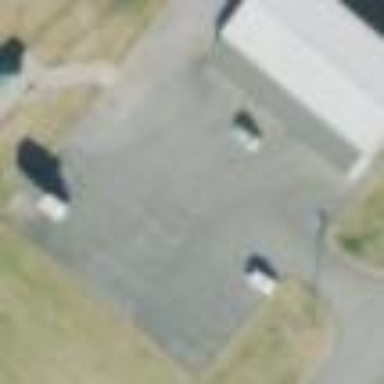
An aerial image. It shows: Parking area.